Question: I am trying to migrate my rho application from 3.1 to 4.0. In 3.1 i have defined alert using 'Alert.show_popup :title => "Please Wait", :message => "Fetching Data..."' But as specified in documentation now i have changed it to the
'''
dataPopProps = Hash.new
dataPopProps['message'] = "Fetching Data...";
dataPopProps['title'] = "Please Wait";
Rho::Notification.showPopup(dataPopProps)
'''
But i am still getting the same error.
Any help will be great.
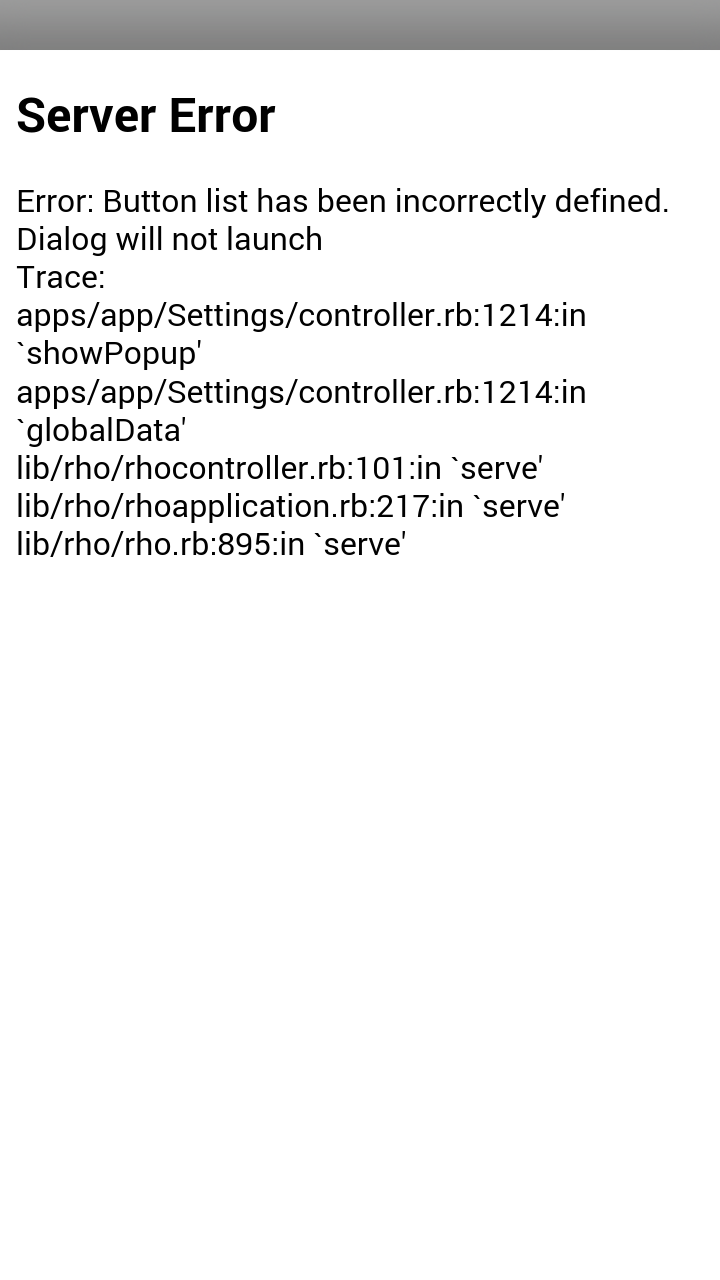
Answer: Try like this,
'''
dataPopProps = Hash.new
dataPopProps['message'] = "Fetching Data...";
dataPopProps['title'] = "Please Wait";
dataPopProps['buttons'] = ["Ok"]
Rho::Notification.showPopup(dataPopProps)
'''